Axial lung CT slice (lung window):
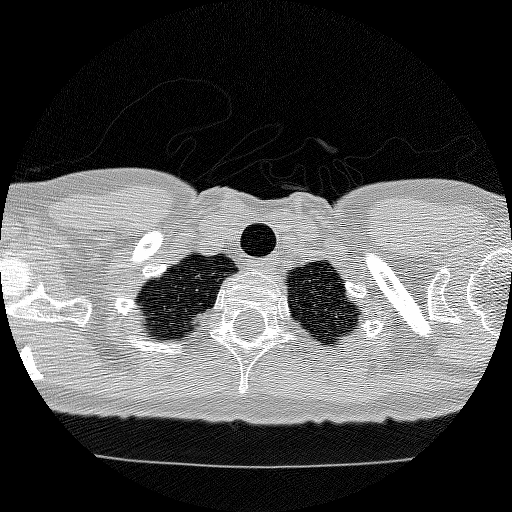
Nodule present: no